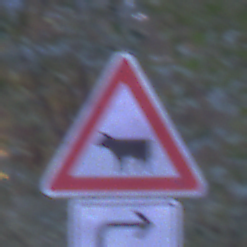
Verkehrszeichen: ViehtriebRechts
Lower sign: RichtungsangabeDurchPfeile5
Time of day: Night
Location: Outdoor (Suburban)
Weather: PartlyCloudy
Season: NotSpecified
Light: Artificial